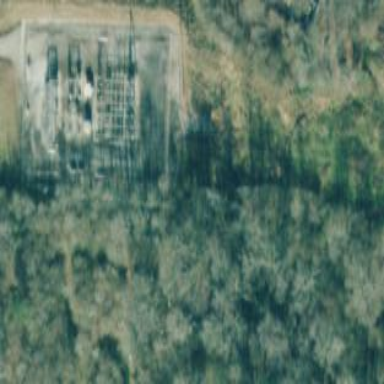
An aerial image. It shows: There is distribution substation enclosed by fence.